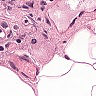
Metastatic tissue present: no